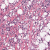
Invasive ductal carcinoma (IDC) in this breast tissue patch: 1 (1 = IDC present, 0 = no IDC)